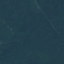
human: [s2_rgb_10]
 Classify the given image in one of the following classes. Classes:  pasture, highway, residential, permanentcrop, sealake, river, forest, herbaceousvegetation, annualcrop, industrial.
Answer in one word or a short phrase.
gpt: Forest